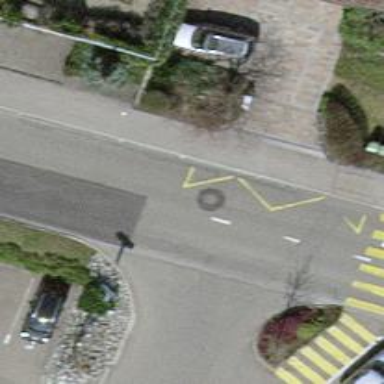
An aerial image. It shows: Public transport stop position.